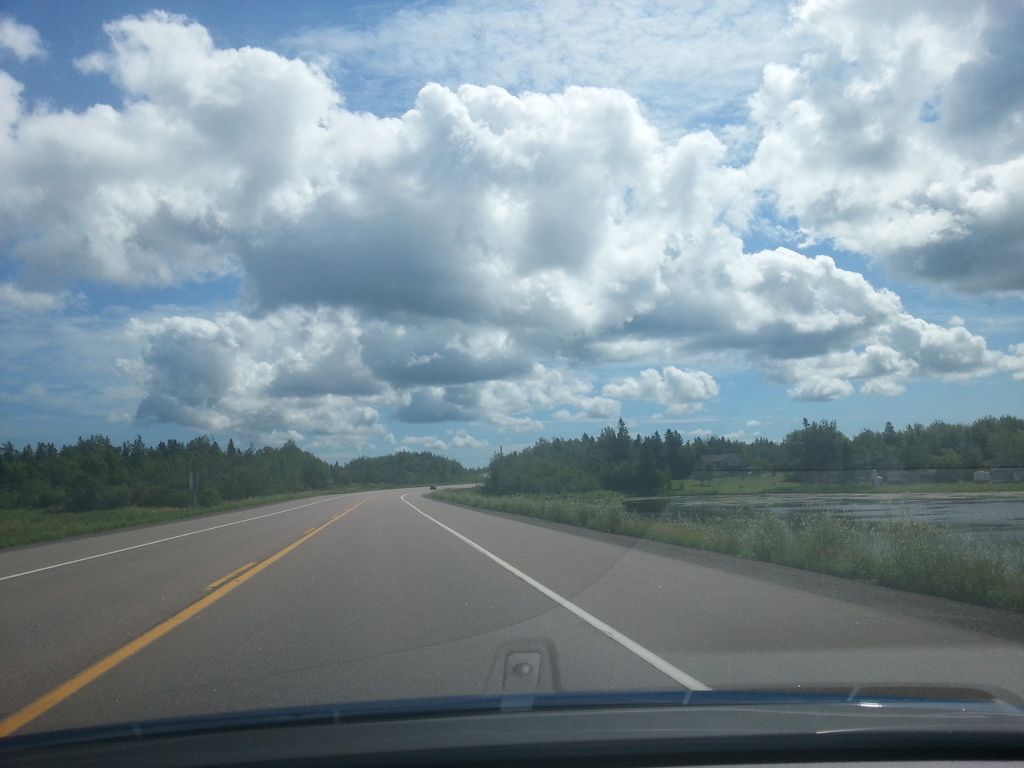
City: charlottetown